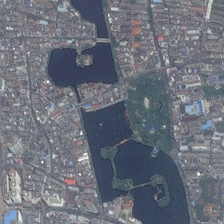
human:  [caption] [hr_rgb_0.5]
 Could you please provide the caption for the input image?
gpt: the park is on the right side of the river .

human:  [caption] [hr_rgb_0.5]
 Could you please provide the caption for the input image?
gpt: both sides of the river are densely populated areas .

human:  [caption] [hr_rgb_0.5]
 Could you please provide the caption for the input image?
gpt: the park is on the right side of the river .

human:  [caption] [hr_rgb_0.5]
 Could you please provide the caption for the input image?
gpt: both sides of the river are densely populated areas .

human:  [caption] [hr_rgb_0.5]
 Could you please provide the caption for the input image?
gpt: both sides of the river are densely populated areas .